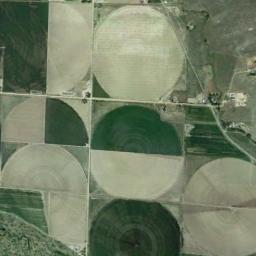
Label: circular_farmland